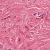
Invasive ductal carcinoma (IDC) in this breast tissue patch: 1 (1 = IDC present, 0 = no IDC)